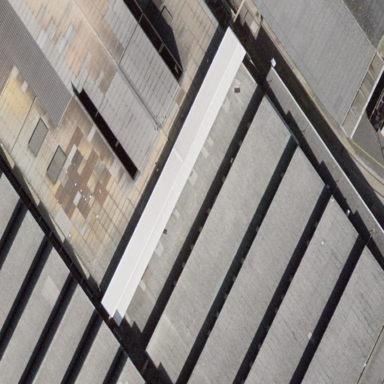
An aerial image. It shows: Industrial building.